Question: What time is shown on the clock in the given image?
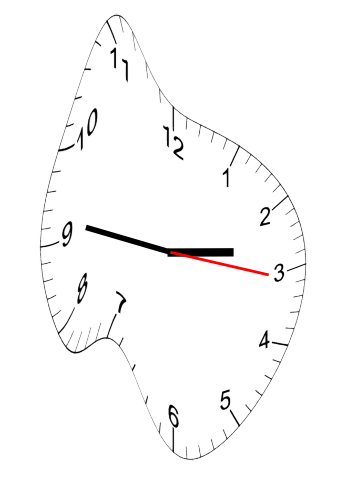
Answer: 02:46:16